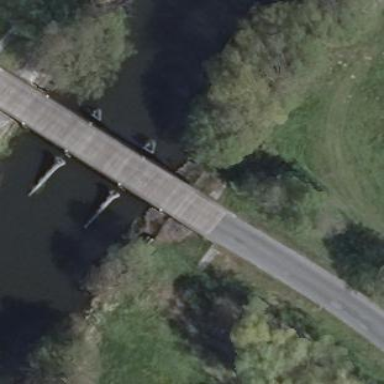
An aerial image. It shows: Man-made bridge.